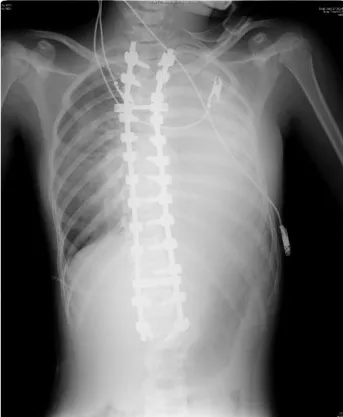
Postoperative whole spine radiographs. Scoliosis was corrected to 19. and 15 , with correction rates of 71% and 80% after surgery.
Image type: radiology (x_ray)